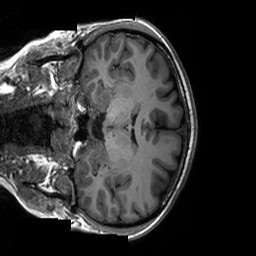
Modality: T1w
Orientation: coronal
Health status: ill
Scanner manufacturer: siemens
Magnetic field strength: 3 T
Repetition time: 2.3 s
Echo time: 0.00226 s